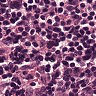
Metastatic tissue present: yes